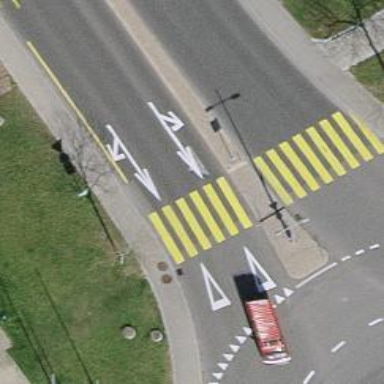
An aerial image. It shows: Marked crossing with visible markings.